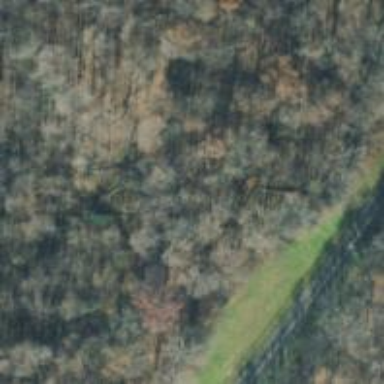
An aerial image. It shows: Path with excellent trail visibility.